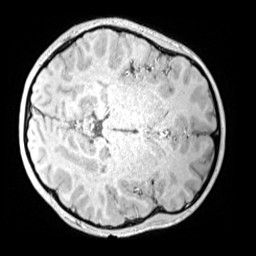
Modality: MP2RAGE
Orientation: axial
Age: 12
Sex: female
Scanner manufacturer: siemens
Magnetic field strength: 3 T
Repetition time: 4 s
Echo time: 0.00299 s